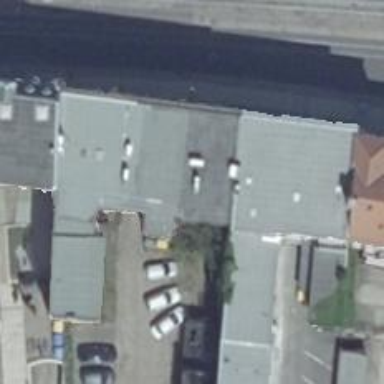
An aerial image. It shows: Gray apartment building with flat roof made of tar paper. The roof color is dimgray.